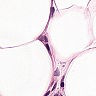
Metastatic tissue present: yes